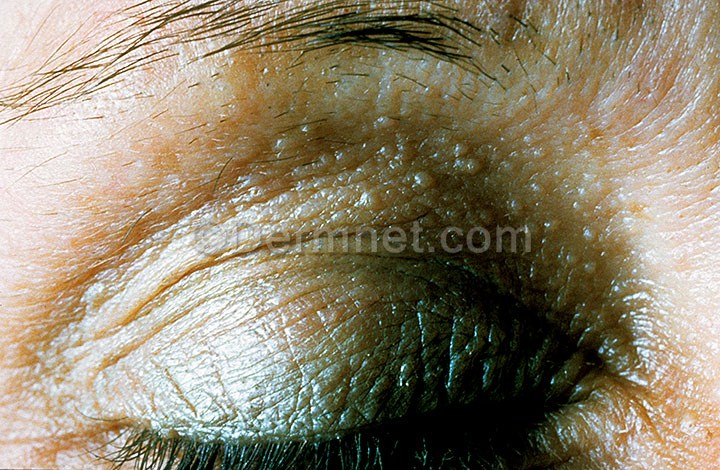
Disease: Systemic Disease